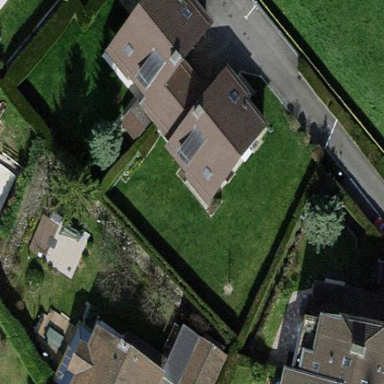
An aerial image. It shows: Garden enclosed by fence.